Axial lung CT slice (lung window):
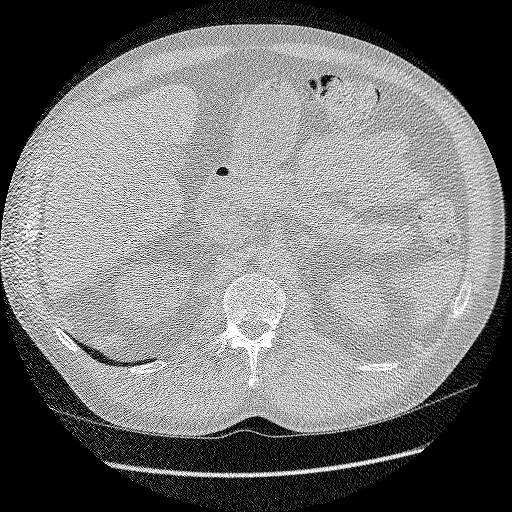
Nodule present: no